К горизонтальному непроводящему потолку на тонких металлических проволоках длиной $l=1~м$ на расстоянии $d=10~см$ друг от друга подвешены два одинаковых стальных шарика радиусом $r=5~мм$ и массой $m=4~г$ (см. рисунок). В начальный момент шарики покоятся и не заряжены.
Определите период $T$ малых свободных колебаний шариков.
К точкам крепления проволок подключают источник напряжения $U$ с большим внутренним сопротивлением $R=10^{15}~Ом$. При каком значении $U=U_{min}$ шарики столкнуться через некоторое время?
Найдите время $t_0$, через которое разность потенциалов между шариками достигнет значения $U_{min}$, если $U=U_0=1.0 \cdot 10^6~В$.
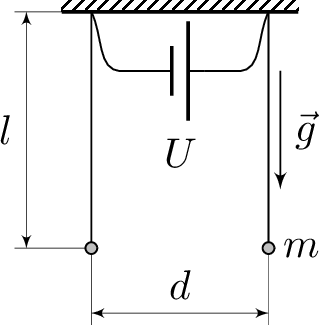
Определите период $T$ малых свободных колебаний шариков.
Решение: Период колебаний каждого из шариков $T=2 \pi \sqrt{l / g}=2.0~с$.
Ответ: $T=2 \pi \sqrt{l / g}=2.0~с$.

К точкам крепления проволок подключают источник напряжения $U$ с большим внутренним сопротивлением $R=10^{15}~Ом$. При каком значении $U=U_{min}$ шарики столкнуться через некоторое время?
Решение: При подключении источника напряжения шарики зарядятся, обозначим их заряды $\pm q$. Поскольку $r \ll d$, шарики можно считать точечными зарядами. Пусть шарики сблизились, при этом каждая из проволок отклонилась от вертикали на небольшой угол $\alpha$. Для малых углов верно $\sin \alpha \approx \operatorname{tg} \alpha \approx \alpha$. Сила кулоновского притяжения $$ F_{q}=k q^{2} /(d-2 \alpha l)^{2} $$ уравновешивается равнодействующей сил тяжести и натяжения проволок $F_{p}=m g \alpha$: $$ k \frac{q^{2}}{(d-2 \alpha l)^{2}}=m g \alpha \quad \rightarrow \quad k \frac{q^{2}}{m g}=\alpha(d-2 \alpha l)^{2}. $$ Функция $f(\alpha)=\alpha(d-2 \alpha l)^{2}$ имеет максимум при $\alpha_{0}=d /(6 l)$. Этому значению соответствует максимальное значение заряда шариков: $$ k q_{\max }^{2}=m g \alpha_{0}\left(d-2 \alpha_{0} l\right)^{2}=\frac{2 m g d^{3}}{27 l} \quad \rightarrow \quad q_{\max }=\sqrt{\frac{2 m g d^{3}}{27 k l}}. $$ Для отклонения шариков на угол $\alpha>\alpha_{0}$, вплоть до столкновения, требуется меньший заряд, а значит, при сколь угодно незначительном превышении $q_{\max }$ шарики под действием кулоновского взаимодействия достаточно быстро притянутся и, взаимно разрядившись, вновь разойдутся, пока вновь не приобретут необходимый для столкновения критический заряд $q_{\max }$. Разность потенциалов между шариками при $q=q_{\max }$ равна минимальному значению напряжения источника, при котором шарики столкнутся: $$ U_{\min }=\varphi_{+}-\varphi_{-}=k \frac{q_{\max }}{r}-\left(-k \frac{q_{\max }}{r}\right)=2 \sqrt{\frac{2 k m g d^{3}}{27 l r^{2}}}=64.6~кВ. $$
Ответ: $$ U_{\min }=2 \sqrt{\frac{2 k m g d^{3}}{27 l r^{2}}}=64.6~кВ. $$

Найдите время $t_0$, через которое разность потенциалов между шариками достигнет значения $U_{min}$, если $U=U_0=1.0 \cdot 10^6~В$.
Решение: Поскольку $U_{\min } \ll U_{0}=1.0 \cdot 10^{6}~В$, ток заряда можно считать постоянным и равным $I=U_{0} / R$, а время зарядки шариков до значения $q_{\max }$ можно рассчитать по формуле $$ t_{0}=\frac{q_{\max }}{I}=\frac{U_{\min } r}{2 k} \frac{R}{U_{0}}=18~с. $$
Ответ: $$ t_{0}=\frac{U_{\min } r}{2 k} \frac{R}{U_{0}}=18~с. $$
Темы:
T, Электричество, Конденсатор, Частота колебаний, Всероссийские